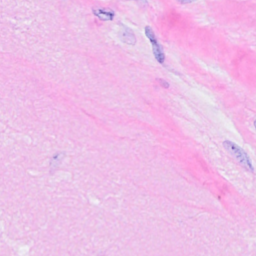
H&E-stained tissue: Breast